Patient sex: M
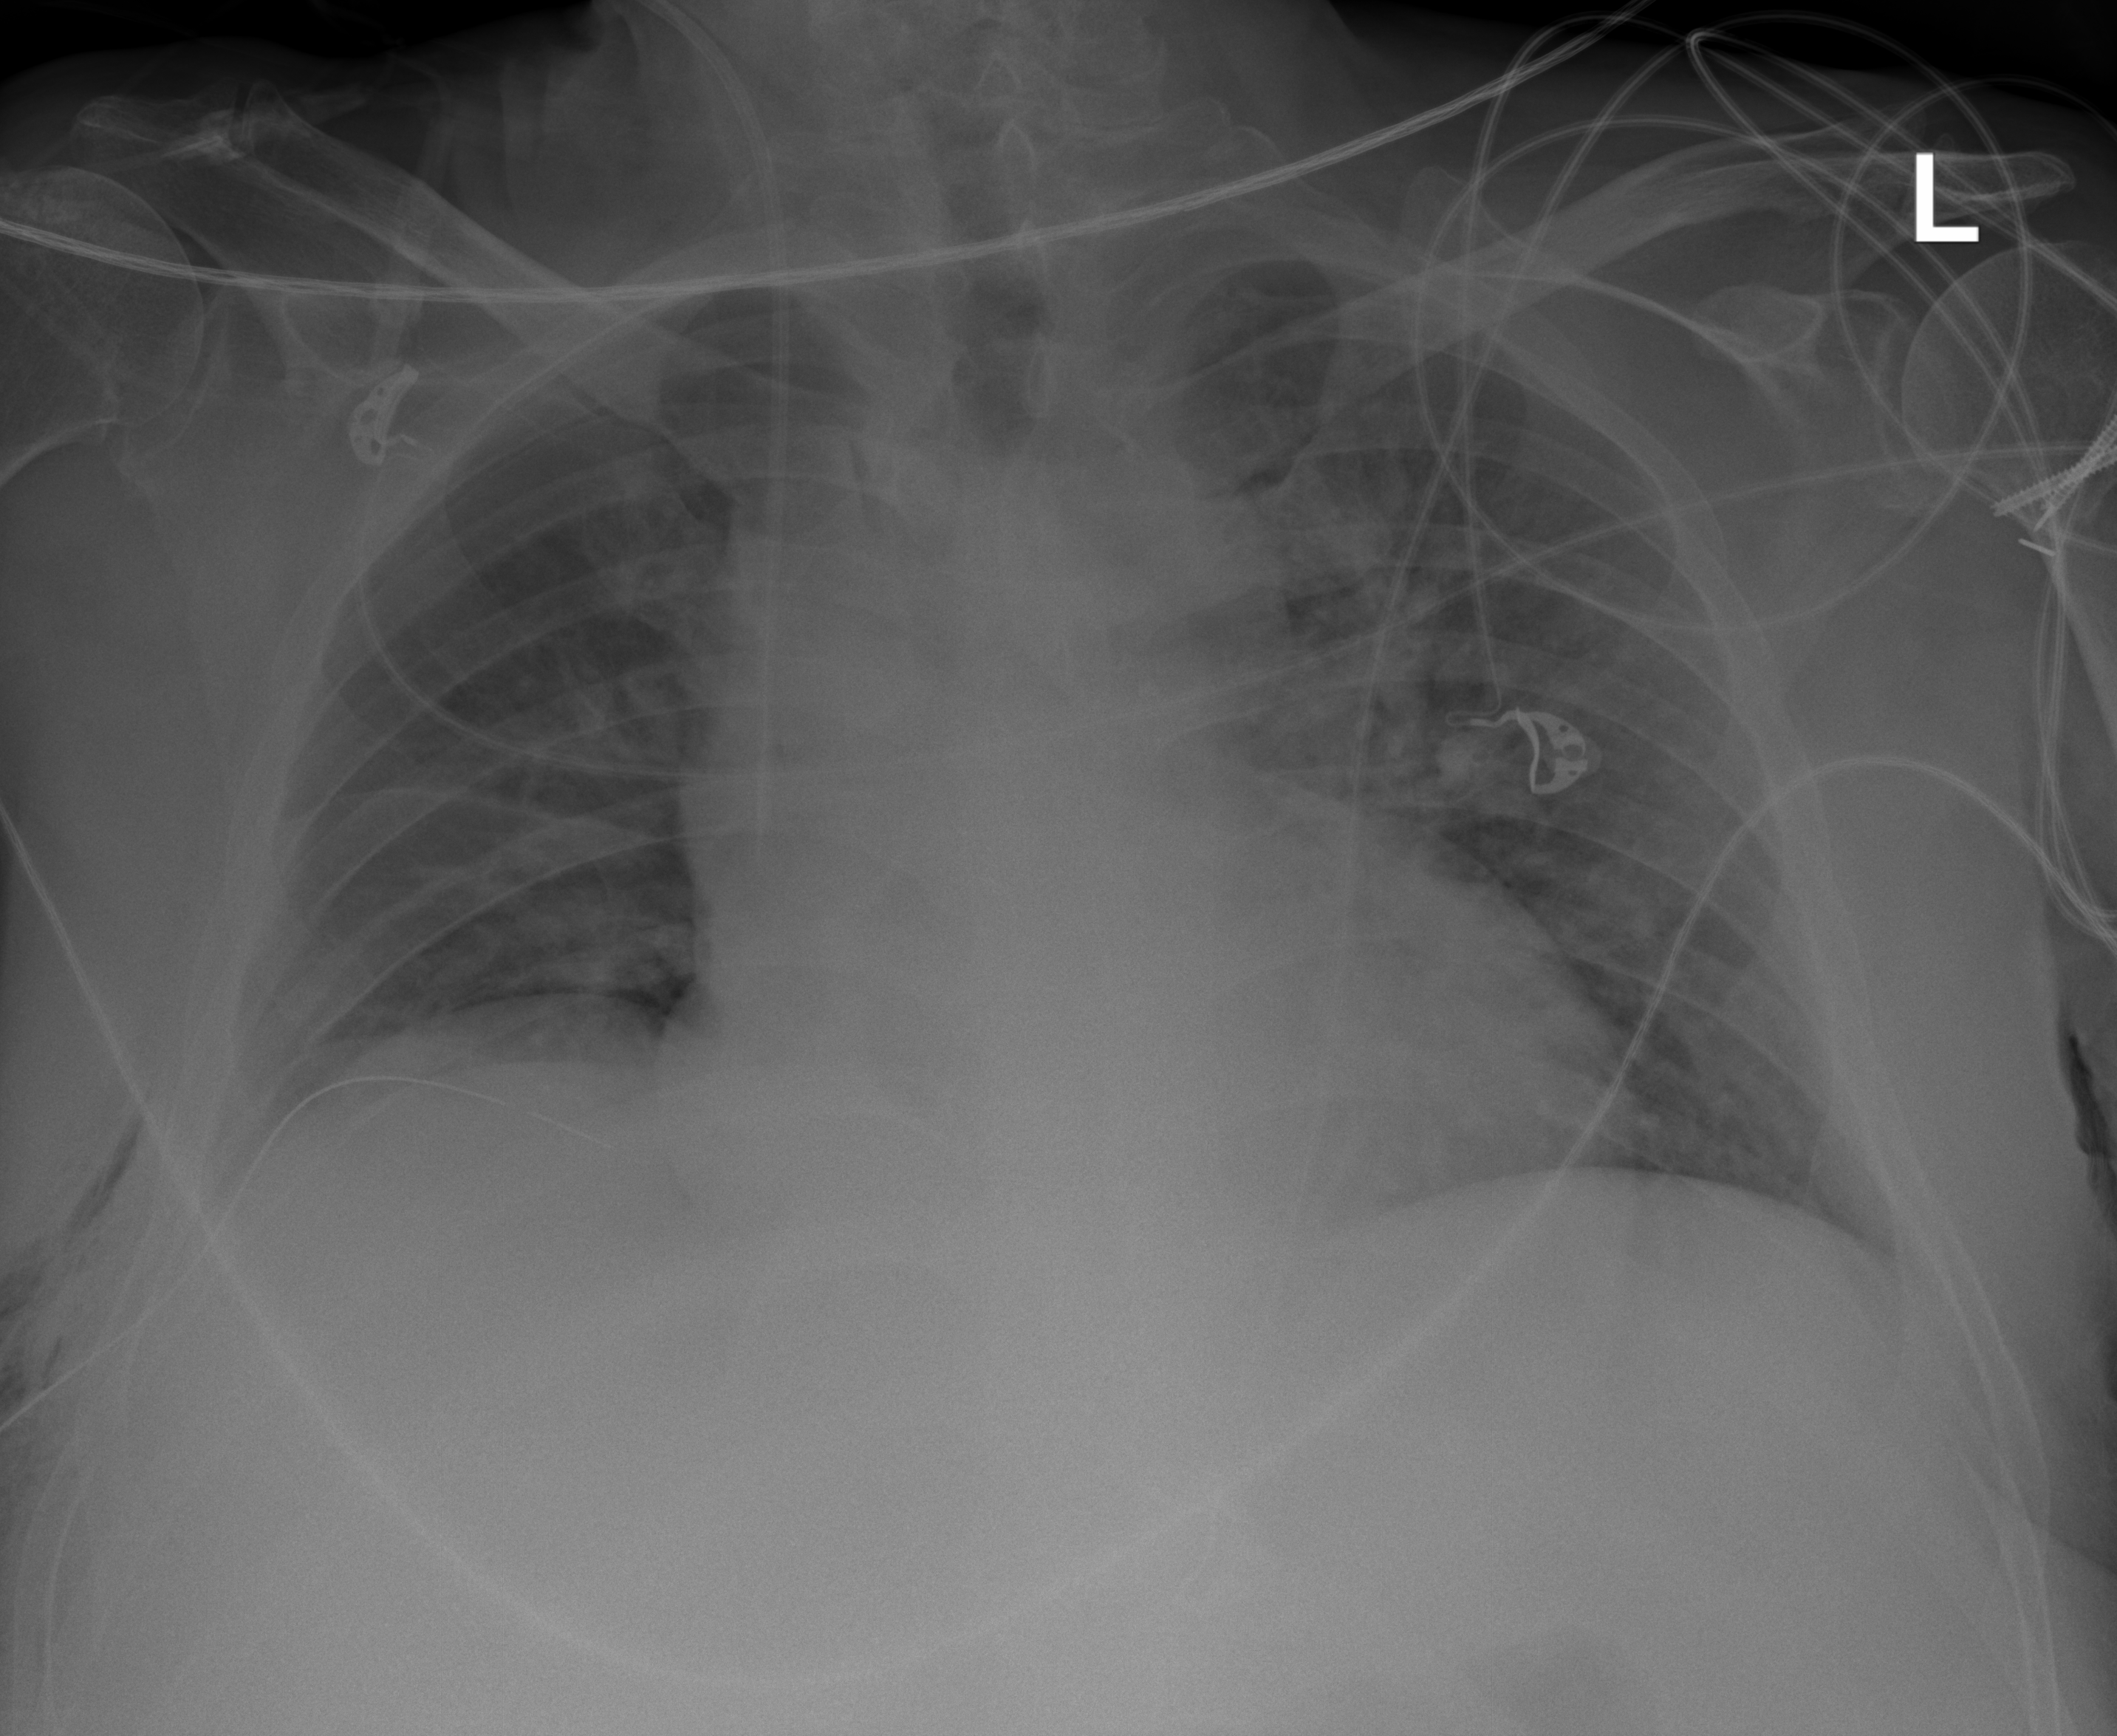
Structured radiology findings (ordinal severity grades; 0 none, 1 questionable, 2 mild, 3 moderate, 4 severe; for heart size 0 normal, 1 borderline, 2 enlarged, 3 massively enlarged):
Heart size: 2
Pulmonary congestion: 1
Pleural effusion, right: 1
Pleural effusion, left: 0
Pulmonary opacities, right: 0
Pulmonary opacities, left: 0
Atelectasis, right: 2
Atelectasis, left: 0